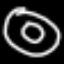
Label: donut